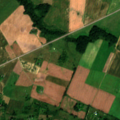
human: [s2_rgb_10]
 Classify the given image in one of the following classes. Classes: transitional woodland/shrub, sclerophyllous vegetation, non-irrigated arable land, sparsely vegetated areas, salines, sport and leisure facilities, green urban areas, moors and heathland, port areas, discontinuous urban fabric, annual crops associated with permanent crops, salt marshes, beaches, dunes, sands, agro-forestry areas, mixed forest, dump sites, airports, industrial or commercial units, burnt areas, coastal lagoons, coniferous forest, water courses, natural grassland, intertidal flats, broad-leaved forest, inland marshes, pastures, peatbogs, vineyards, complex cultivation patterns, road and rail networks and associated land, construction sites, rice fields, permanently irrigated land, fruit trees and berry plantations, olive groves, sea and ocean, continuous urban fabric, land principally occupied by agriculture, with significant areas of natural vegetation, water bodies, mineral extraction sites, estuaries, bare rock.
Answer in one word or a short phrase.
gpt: non-irrigated arable land, complex cultivation patterns, mixed forest